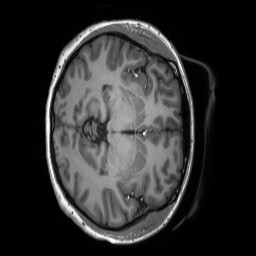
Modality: T1w
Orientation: axial
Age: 30
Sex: female
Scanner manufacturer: siemens
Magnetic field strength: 3 T
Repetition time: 2.53 s
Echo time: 0.00219 s